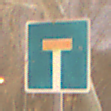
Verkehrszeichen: Sackgasse
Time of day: Night
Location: Outdoor (Urban)
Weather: Overcast
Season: Winter
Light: Artificial